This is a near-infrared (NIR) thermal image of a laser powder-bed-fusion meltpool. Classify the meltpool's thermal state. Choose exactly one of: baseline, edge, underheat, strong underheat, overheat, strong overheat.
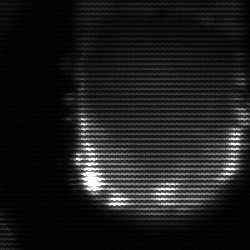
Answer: baseline